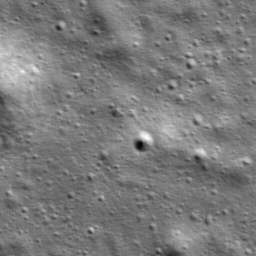
Host type: hard_negative
Lunar coordinates: latitude 47.648, longitude 90.751